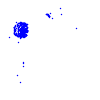
Particle: electron